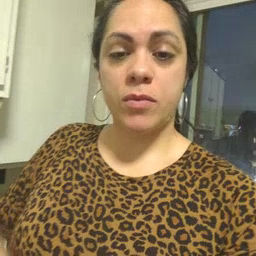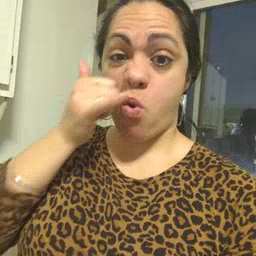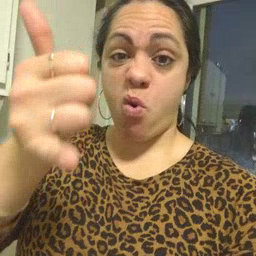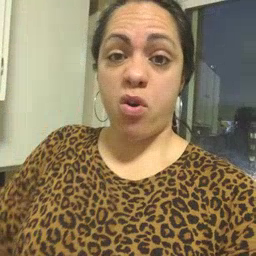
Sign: callonphone